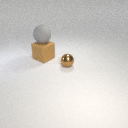
large gray rubber sphere above large brown rubber cube